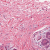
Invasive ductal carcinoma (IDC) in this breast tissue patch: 0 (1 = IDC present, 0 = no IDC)